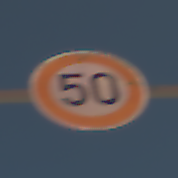
Verkehrszeichen: Geschwindigkeit50
Umgebung: Outdoor, Beach
Tageszeit: Midday
Wetter: PartlyCloudy
Licht: Natural
Jahreszeit: NotSpecified
Kontrast: HighContrast